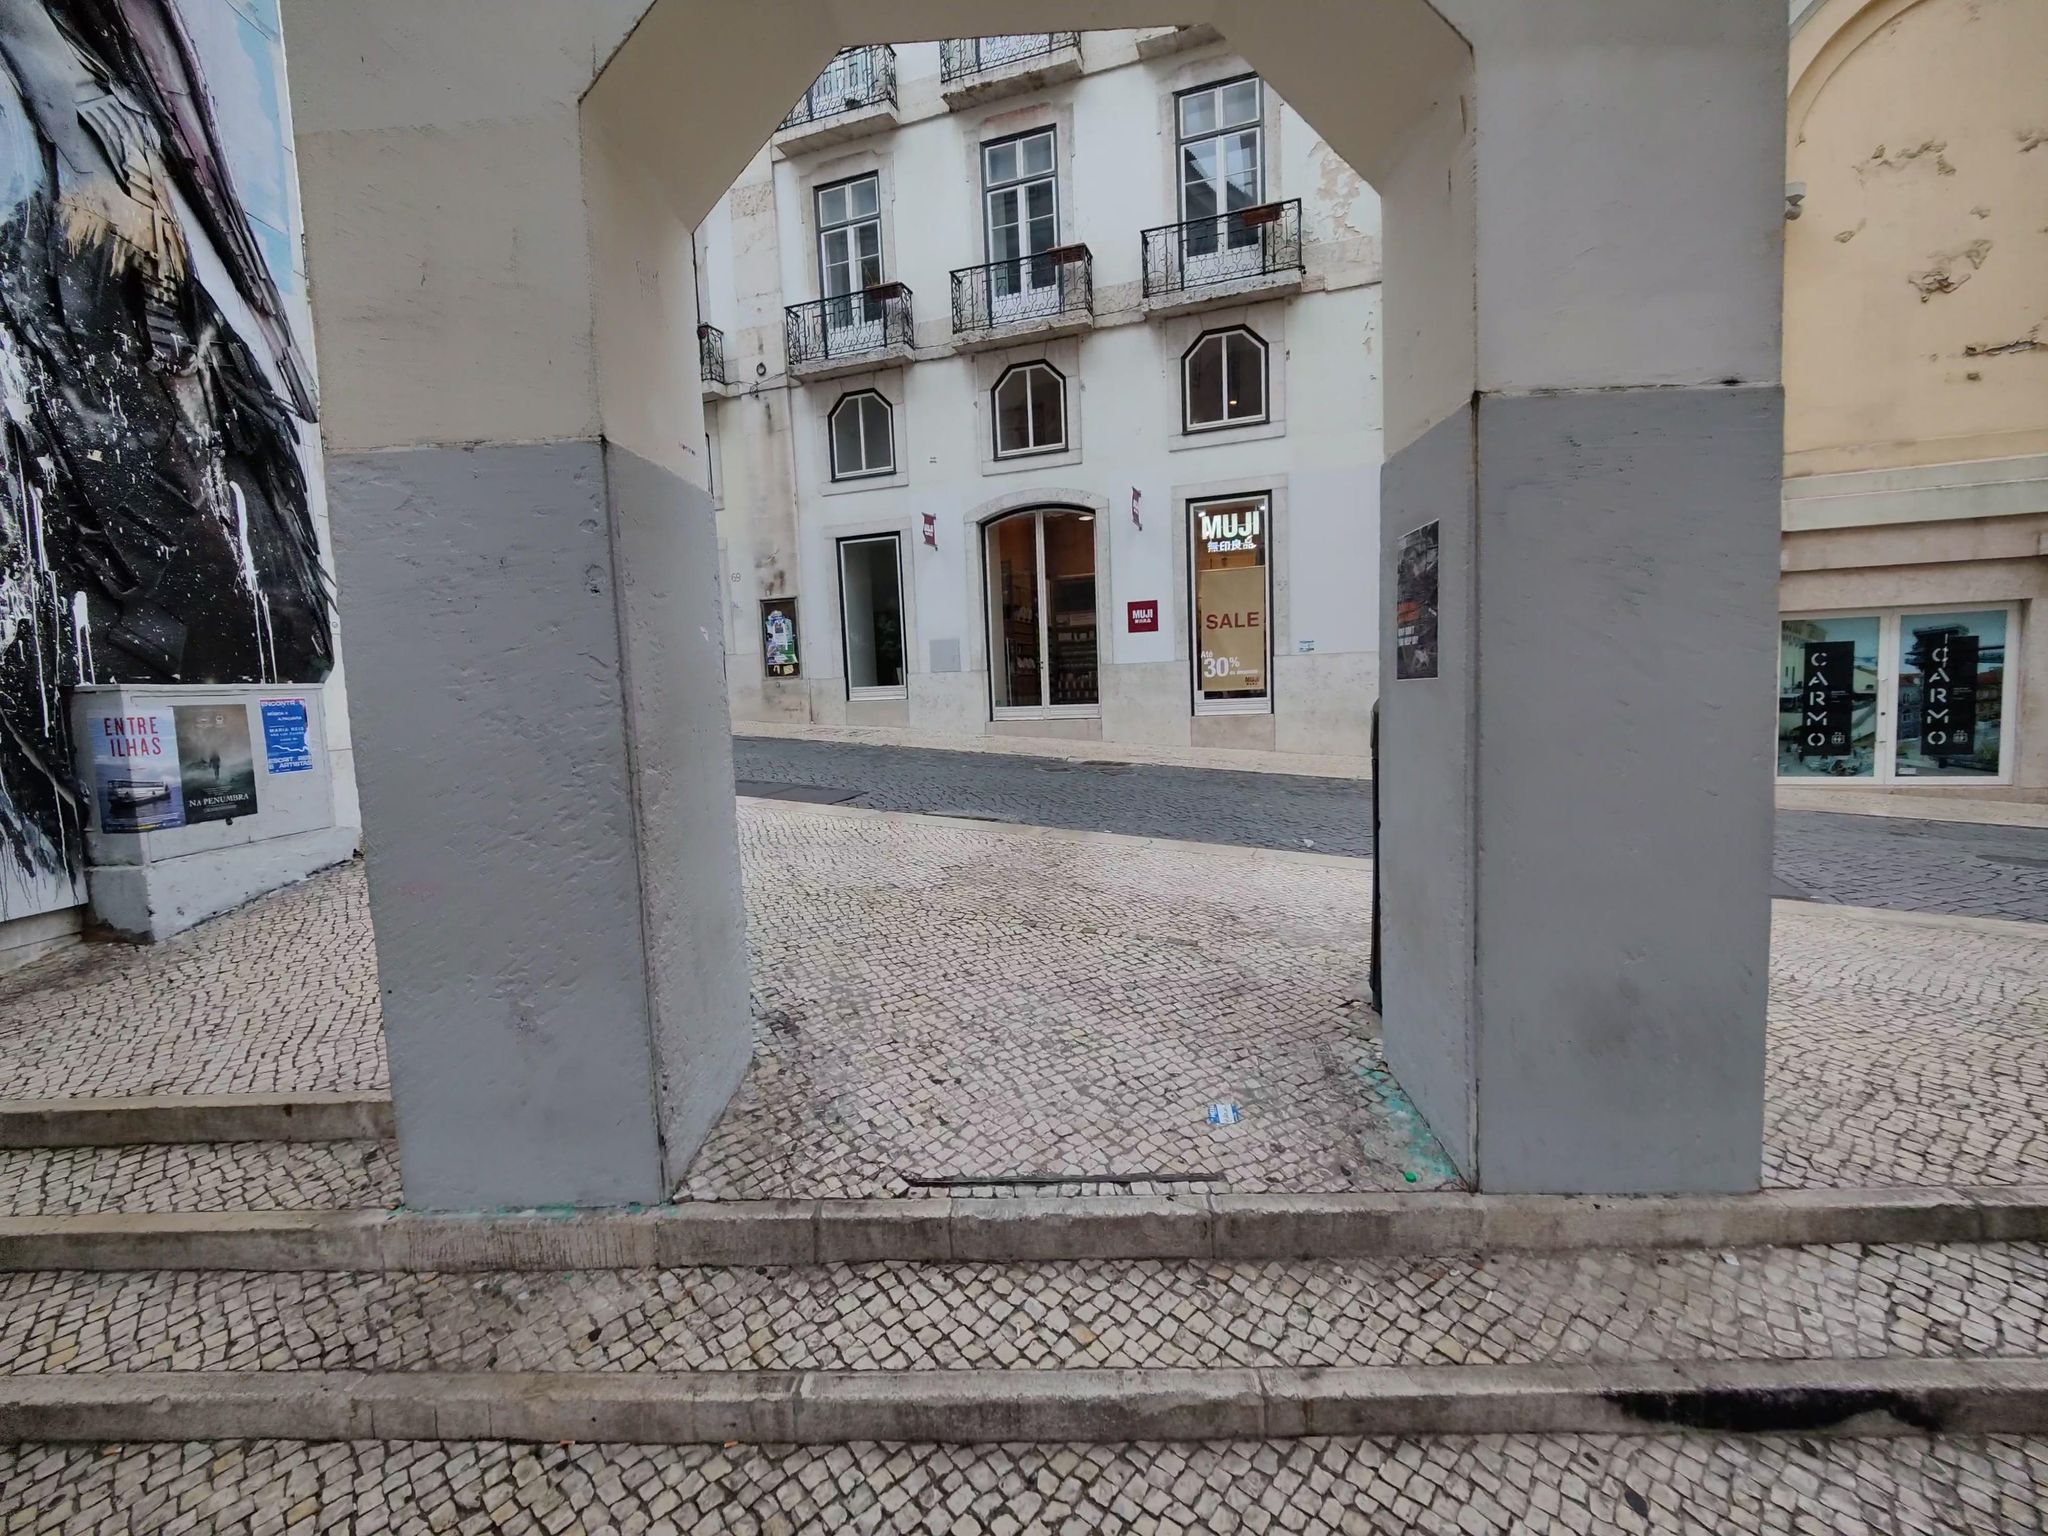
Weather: snowy
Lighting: day
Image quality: good
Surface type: walking surface
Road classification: path, steps, footway
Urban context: urban centre
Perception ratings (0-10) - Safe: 3.03, Lively: 6.73, Beautiful: 1.24, Boring: 4.4, Depressing: 7.09, Wealthy: 2.69